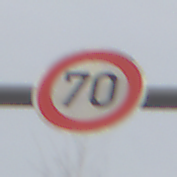
Verkehrszeichen: Geschwindigkeit70
Umgebung: Outdoor, Nature
Tageszeit: MorningAfternoon
Wetter: PartlyCloudy
Licht: Natural
Jahreszeit: Winter
Kontrast: MediumContrast